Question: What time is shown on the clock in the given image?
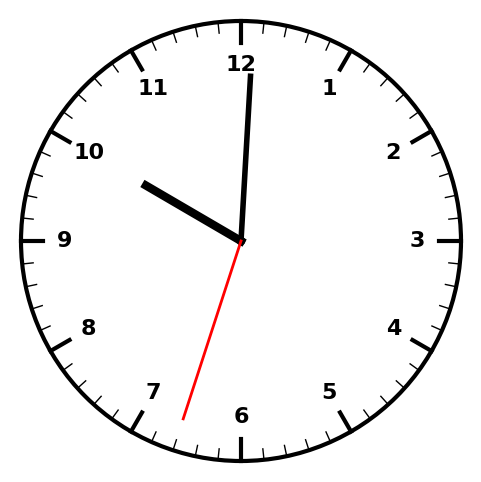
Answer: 10:00:33